Field crop: tomato
Growth stage: 1
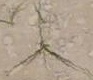
Species: cyperus